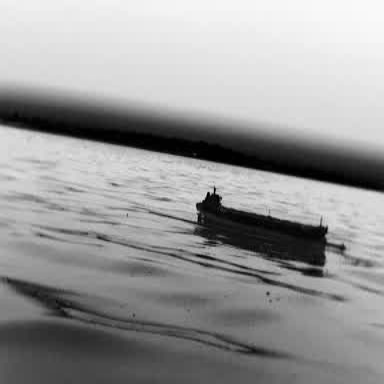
There is a liner in the infrared image.